Field crop: maize
Growth stage: 2
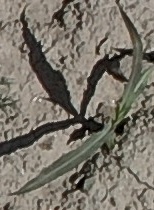
Species: sorghum